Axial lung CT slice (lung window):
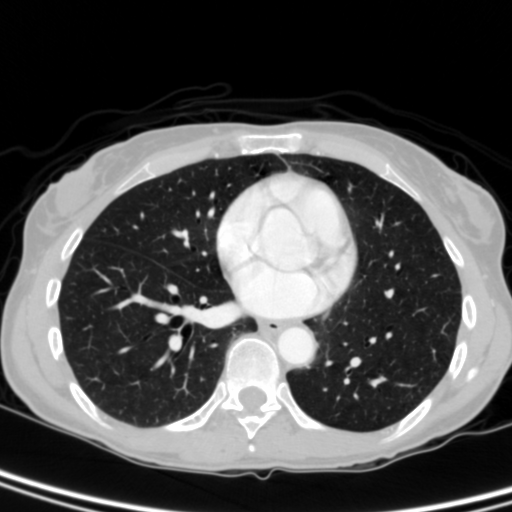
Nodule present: no